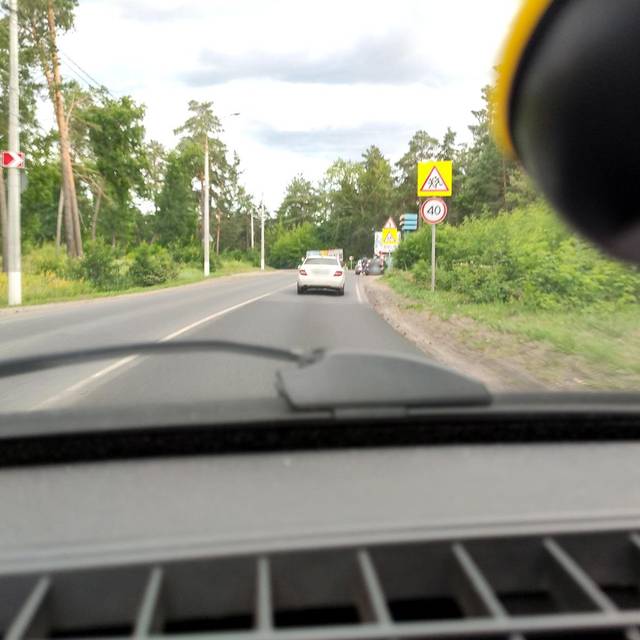
Region: Russia
Coordinates: 53.488, 49.311